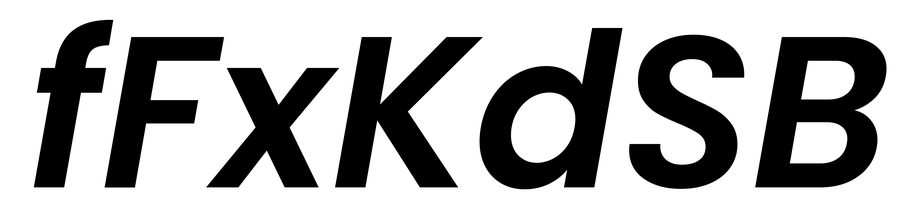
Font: Poppins-SemiBoldItalic